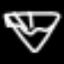
Label: diamond